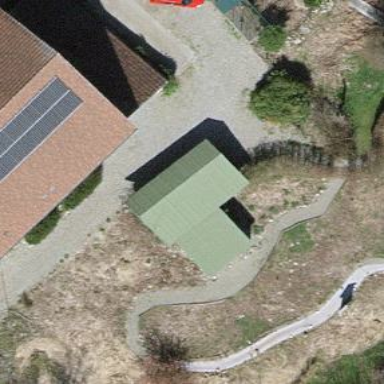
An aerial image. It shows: Shed building.